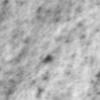
Label: no_change